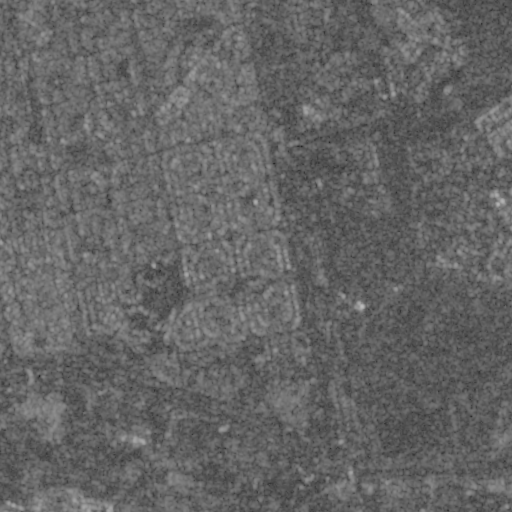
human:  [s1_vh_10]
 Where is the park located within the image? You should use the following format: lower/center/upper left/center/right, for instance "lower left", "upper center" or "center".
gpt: The park is located in the lower left of the image.
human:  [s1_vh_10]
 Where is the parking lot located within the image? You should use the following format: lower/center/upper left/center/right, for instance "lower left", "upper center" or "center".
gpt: The parking lot is located in the lower left of the image.
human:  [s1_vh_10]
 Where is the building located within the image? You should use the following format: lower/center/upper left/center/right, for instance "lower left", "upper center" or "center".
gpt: There is no building in the image.

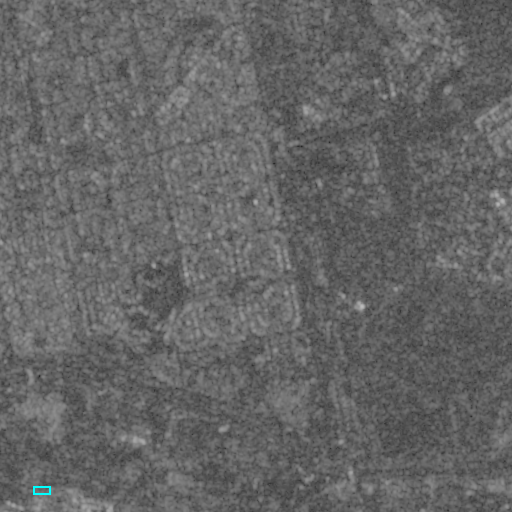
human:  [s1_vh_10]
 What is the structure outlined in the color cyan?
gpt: The structure outlined in cyan is a parking lot.
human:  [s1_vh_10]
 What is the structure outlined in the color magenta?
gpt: There is no magenta outline.